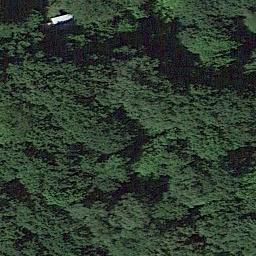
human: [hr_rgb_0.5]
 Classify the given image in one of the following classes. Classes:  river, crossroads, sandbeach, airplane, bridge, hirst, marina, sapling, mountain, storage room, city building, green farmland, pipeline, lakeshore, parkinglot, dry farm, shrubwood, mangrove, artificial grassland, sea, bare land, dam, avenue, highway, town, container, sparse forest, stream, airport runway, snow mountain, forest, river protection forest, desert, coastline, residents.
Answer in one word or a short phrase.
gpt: forest